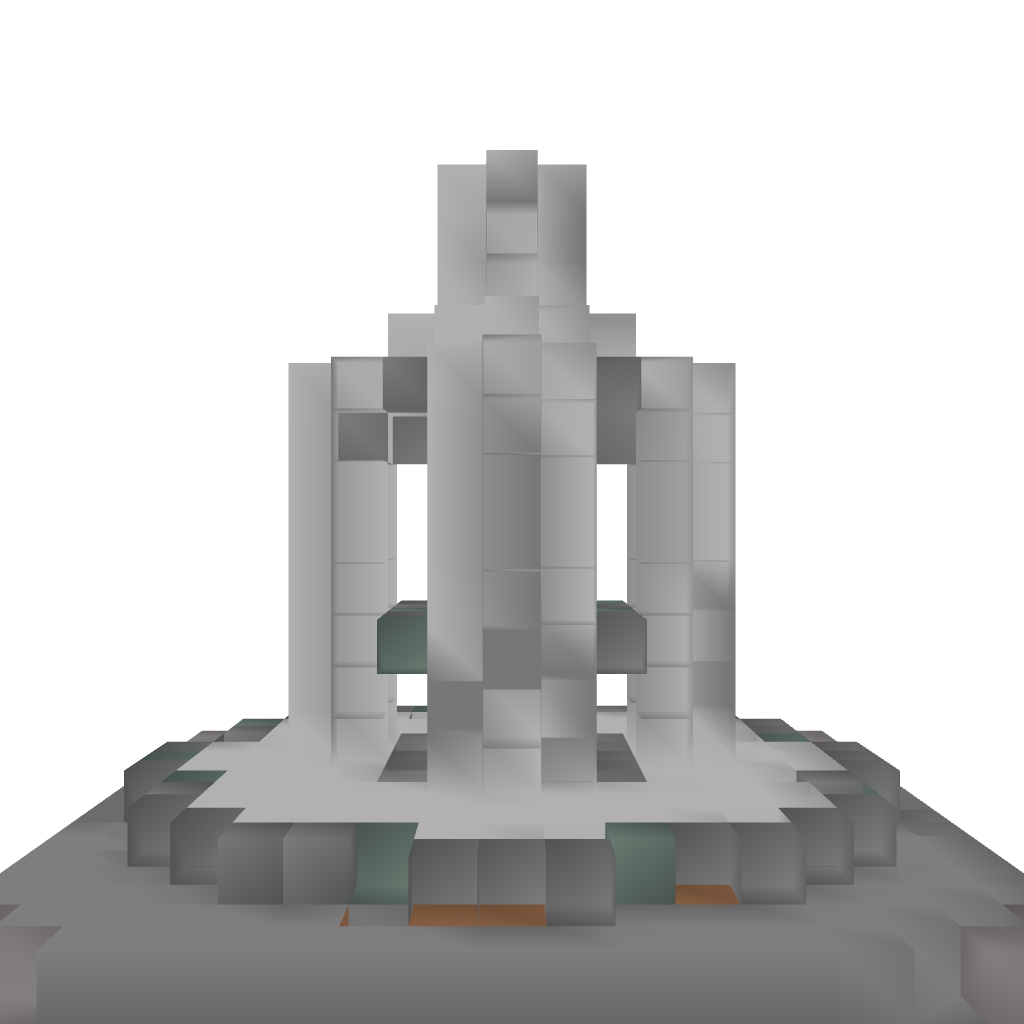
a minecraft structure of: Fountain Centerpiece